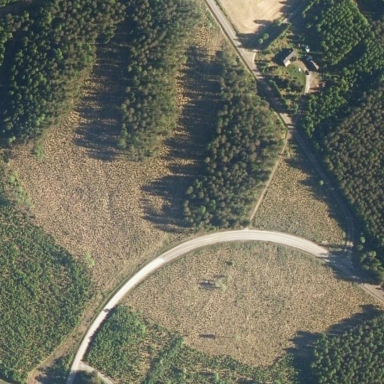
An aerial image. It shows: Clearcut man-made area surrounded by scrub vegetation.